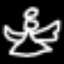
Label: angel